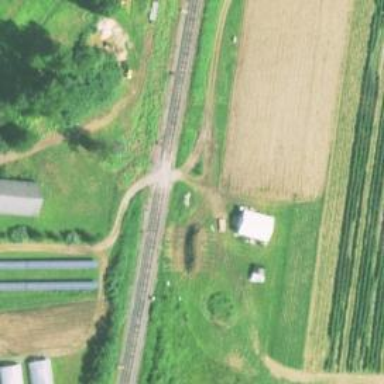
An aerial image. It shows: Level crossing along the railway.